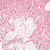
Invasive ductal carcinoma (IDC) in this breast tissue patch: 0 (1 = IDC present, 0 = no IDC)